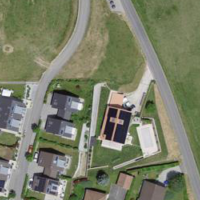
EUNIS habitat code: 55
Species observed at this site:
Convolvulus arvensis